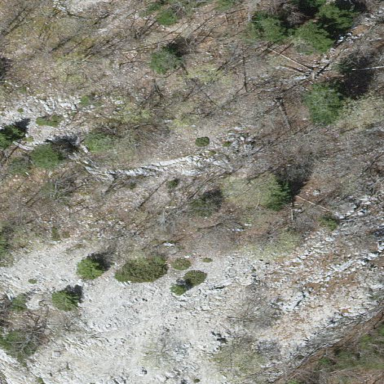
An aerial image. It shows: Landscape dominated by bare rock.